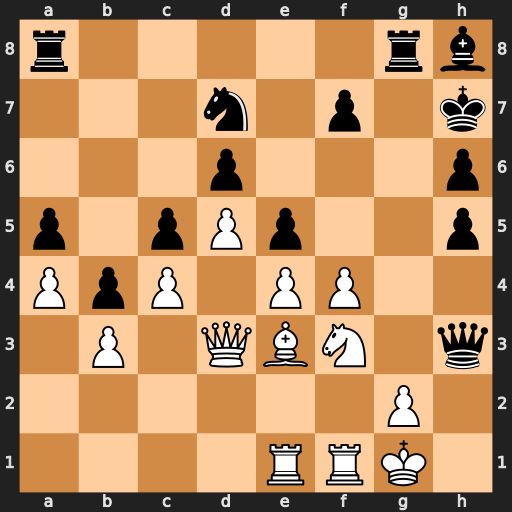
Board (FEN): r5rb/3n1p1k/3p3p/p1pPp2p/PpP1PP2/1P1QBN1q/6P1/4RRK1
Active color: w
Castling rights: -
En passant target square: -
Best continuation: Ng5+ hxg5 gxh3